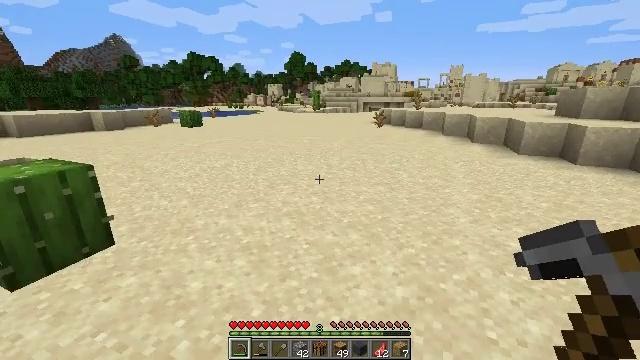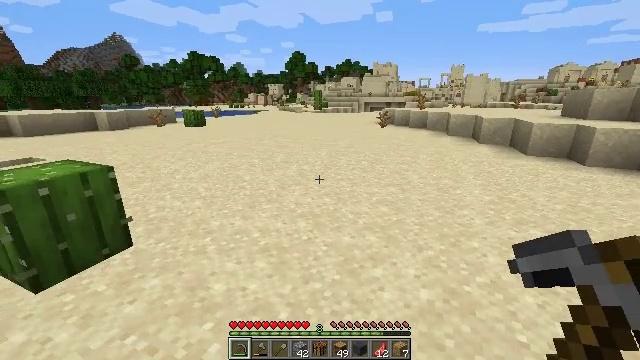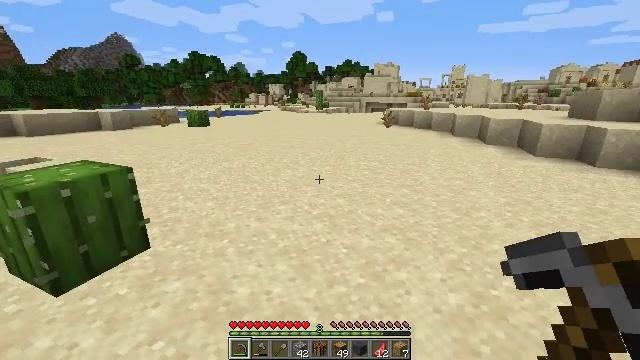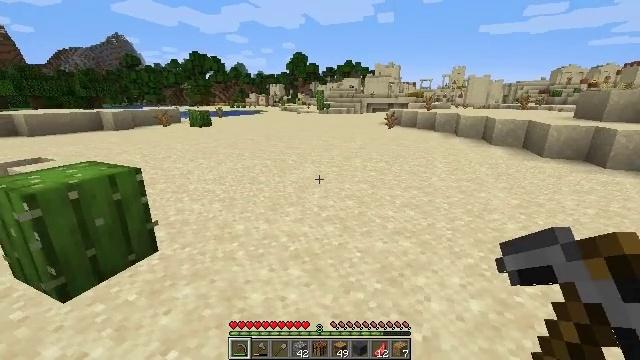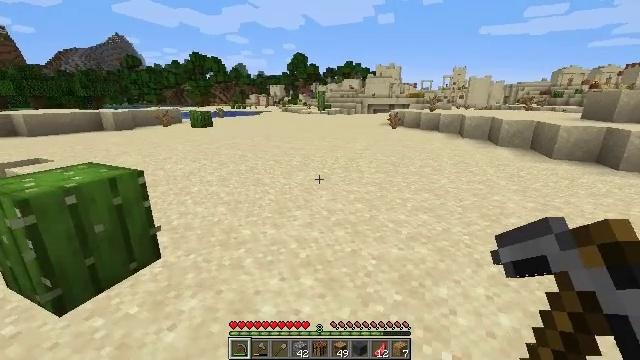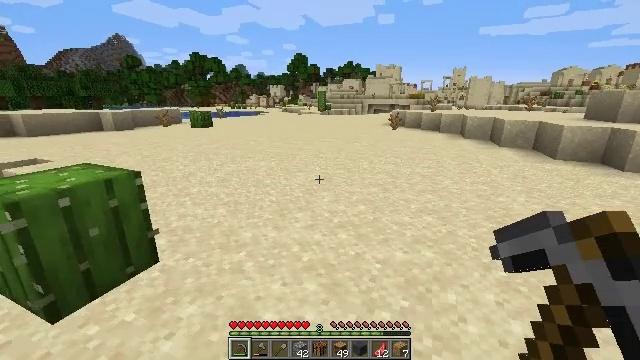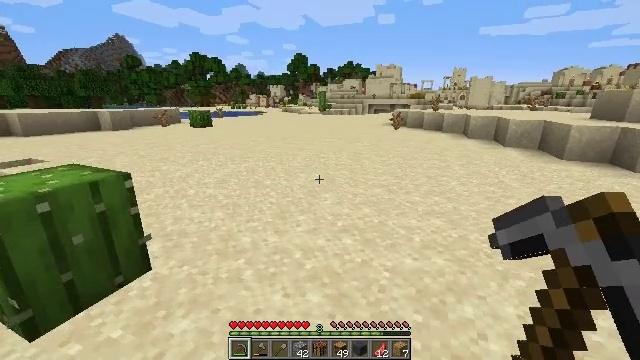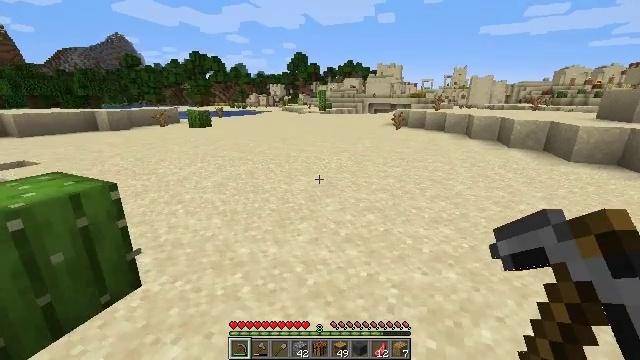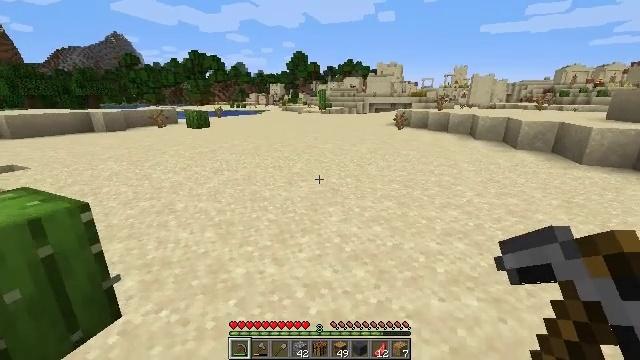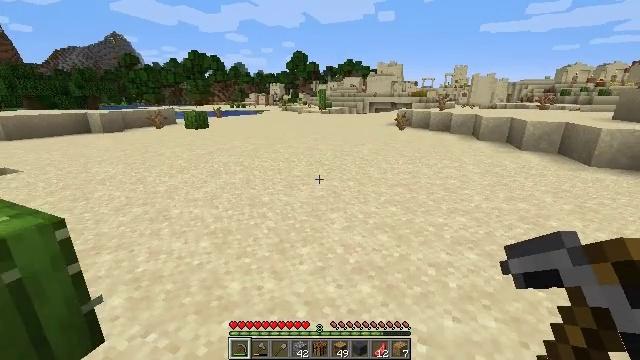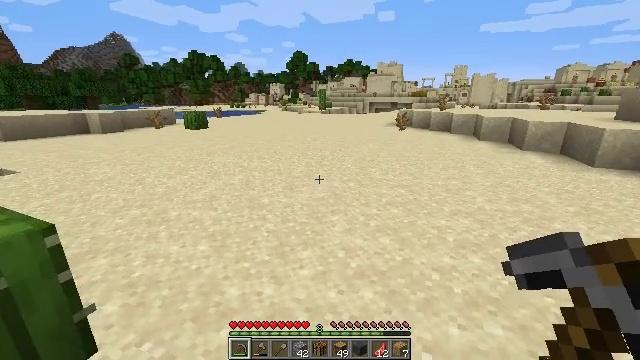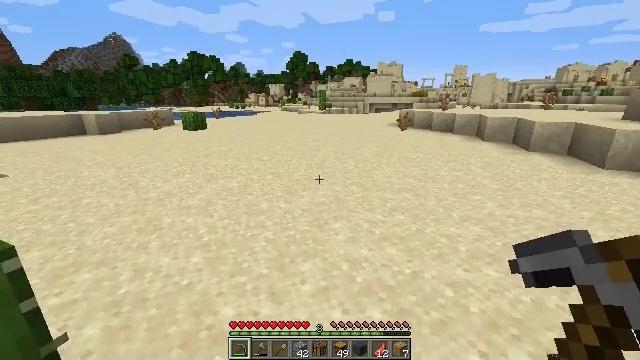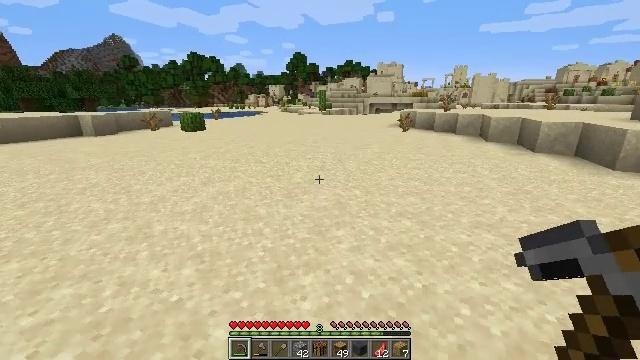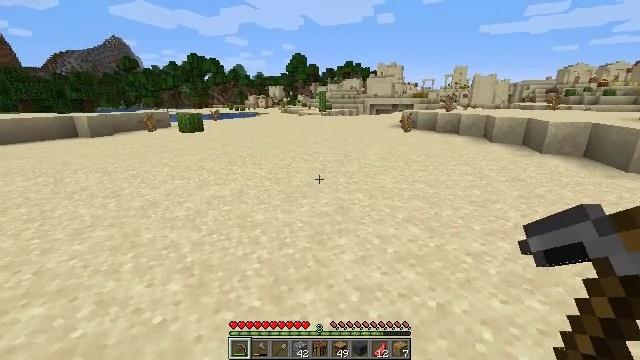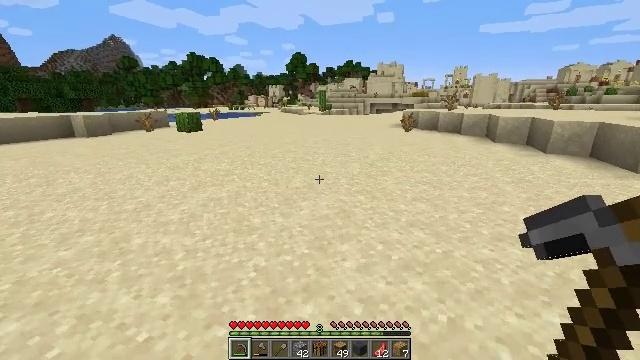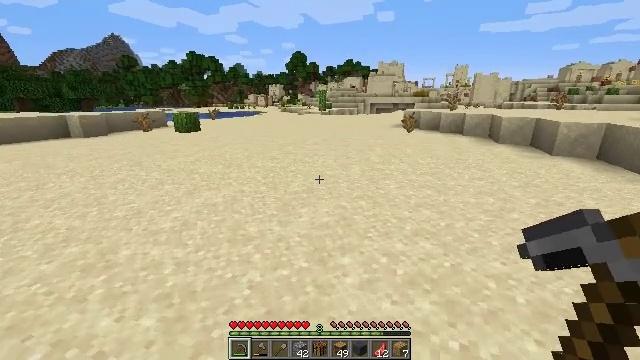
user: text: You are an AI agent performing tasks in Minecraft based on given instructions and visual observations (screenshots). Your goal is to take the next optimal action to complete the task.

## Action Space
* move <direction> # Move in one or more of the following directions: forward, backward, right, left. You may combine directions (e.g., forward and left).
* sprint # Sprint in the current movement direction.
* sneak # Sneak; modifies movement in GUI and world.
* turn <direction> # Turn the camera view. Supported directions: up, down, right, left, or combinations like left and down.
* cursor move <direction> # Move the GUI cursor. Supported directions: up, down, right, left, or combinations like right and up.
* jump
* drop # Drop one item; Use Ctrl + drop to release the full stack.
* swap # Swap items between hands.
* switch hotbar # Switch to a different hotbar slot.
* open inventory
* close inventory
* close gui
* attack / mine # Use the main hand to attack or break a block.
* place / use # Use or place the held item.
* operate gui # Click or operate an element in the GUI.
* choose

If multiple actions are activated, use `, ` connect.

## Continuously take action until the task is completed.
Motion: motion action
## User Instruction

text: Combat the rabbit.
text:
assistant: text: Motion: move left
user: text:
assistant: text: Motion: move forward and move left
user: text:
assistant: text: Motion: move forward and move left
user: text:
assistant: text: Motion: move forward
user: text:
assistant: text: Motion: move forward
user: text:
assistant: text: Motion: move forward
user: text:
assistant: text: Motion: move forward
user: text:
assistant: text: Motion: move forward
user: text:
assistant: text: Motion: move forward
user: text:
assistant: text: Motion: move forward
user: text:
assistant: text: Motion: move forward
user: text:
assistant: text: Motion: move forward
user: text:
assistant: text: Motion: move forward
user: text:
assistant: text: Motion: move forward
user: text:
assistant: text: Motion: move forward
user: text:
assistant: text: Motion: move forward
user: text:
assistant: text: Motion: move forward
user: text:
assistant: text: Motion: move forward
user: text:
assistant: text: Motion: move forward
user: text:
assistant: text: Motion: move forward
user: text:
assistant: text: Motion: move forward
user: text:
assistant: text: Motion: move forward
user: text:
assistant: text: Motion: move forward and move left
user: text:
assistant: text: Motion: move forward and move left
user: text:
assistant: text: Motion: move forward and move left
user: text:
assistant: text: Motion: move left
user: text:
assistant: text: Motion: move left
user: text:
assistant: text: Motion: move left
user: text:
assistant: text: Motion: move left
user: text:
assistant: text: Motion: move left